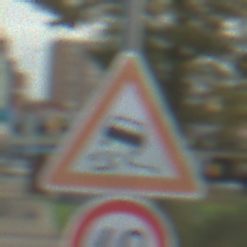
Verkehrszeichen: SchleuderOderRutschgefahr
Zusatzzeichen unten: Geschwindigkeit40
Umgebung: Outdoor, Urban
Tageszeit: MorningAfternoon
Wetter: PartlyCloudy
Licht: Natural
Jahreszeit: NotSpecified
Kontrast: LowContrast